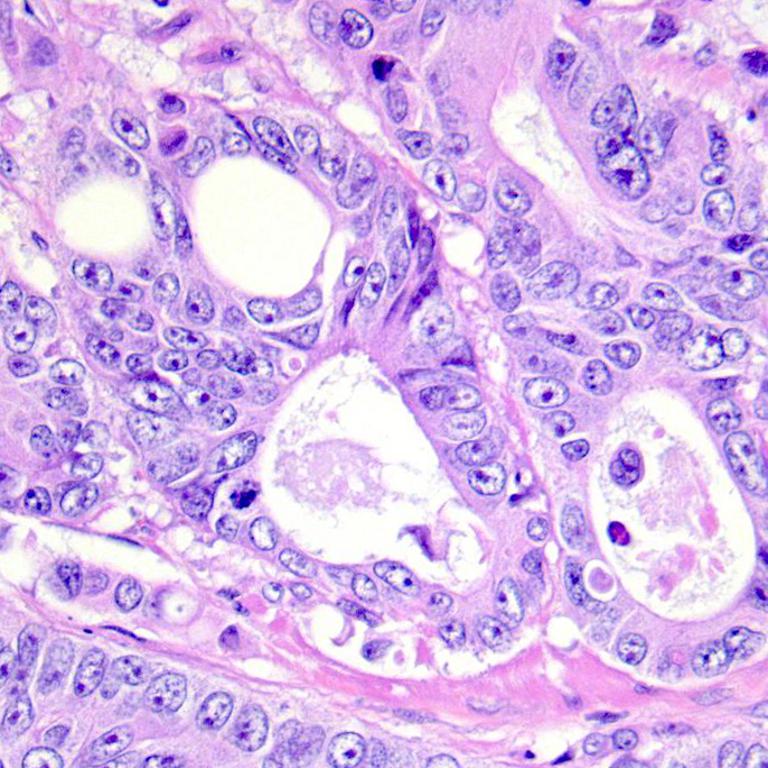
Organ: colon
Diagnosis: adenocarcinomas